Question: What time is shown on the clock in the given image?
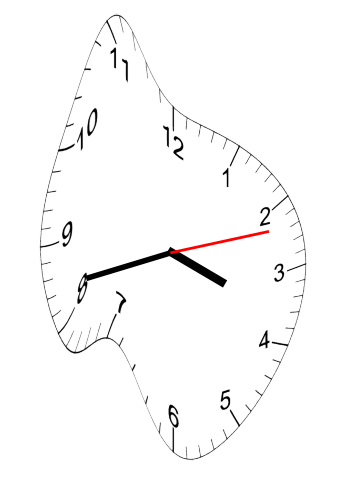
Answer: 03:42:12